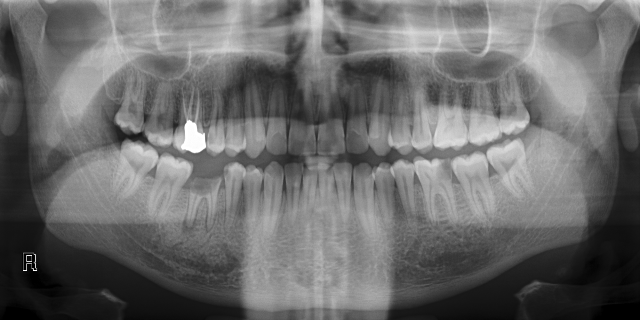
adult